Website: lowes
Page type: account-selection
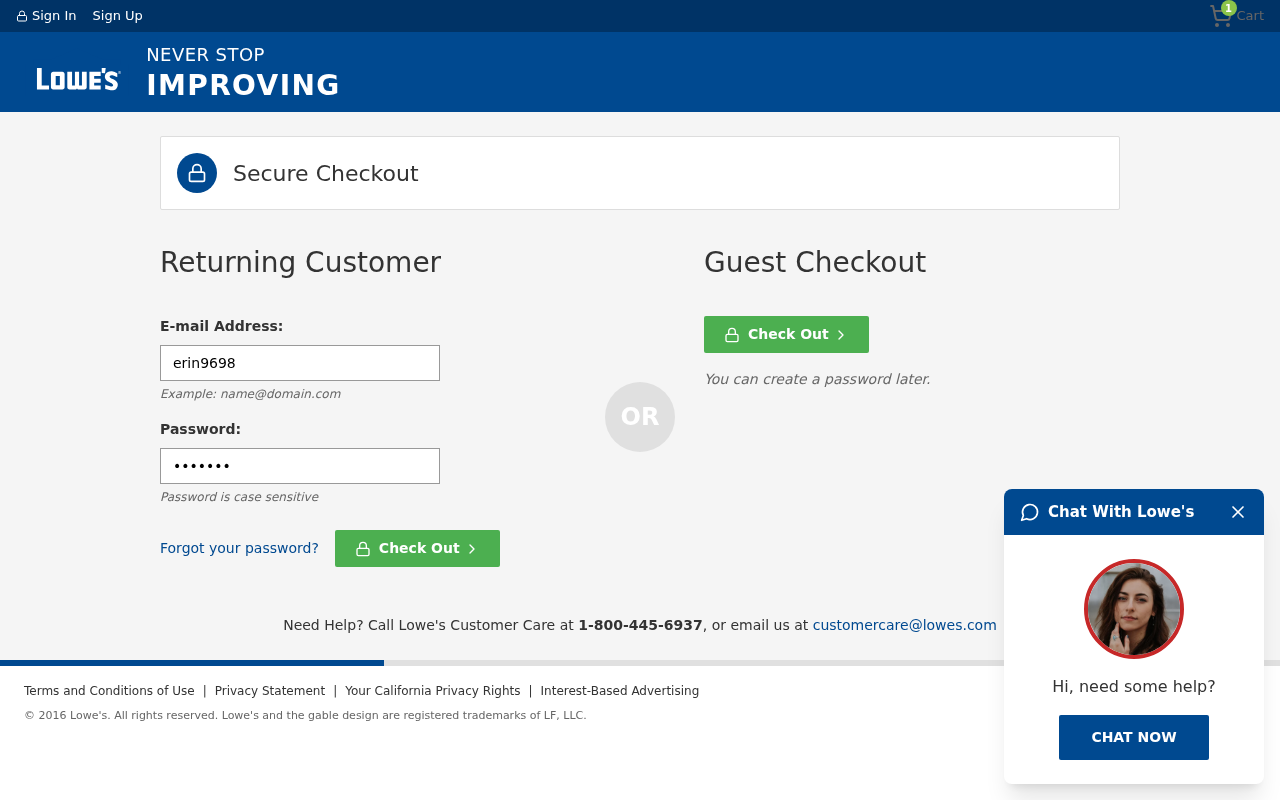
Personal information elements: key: PII_LOGIN_USERNAME
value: erin9698
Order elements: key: ORDER_NUM_ITEMS
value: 1